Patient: sex M, age 48
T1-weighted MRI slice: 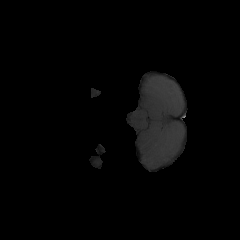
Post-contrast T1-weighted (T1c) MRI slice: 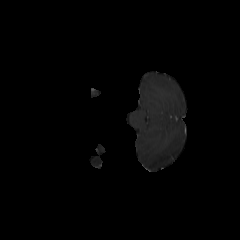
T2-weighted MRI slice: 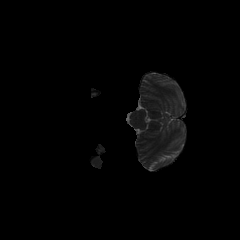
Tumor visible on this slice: no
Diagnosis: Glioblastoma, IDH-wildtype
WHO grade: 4